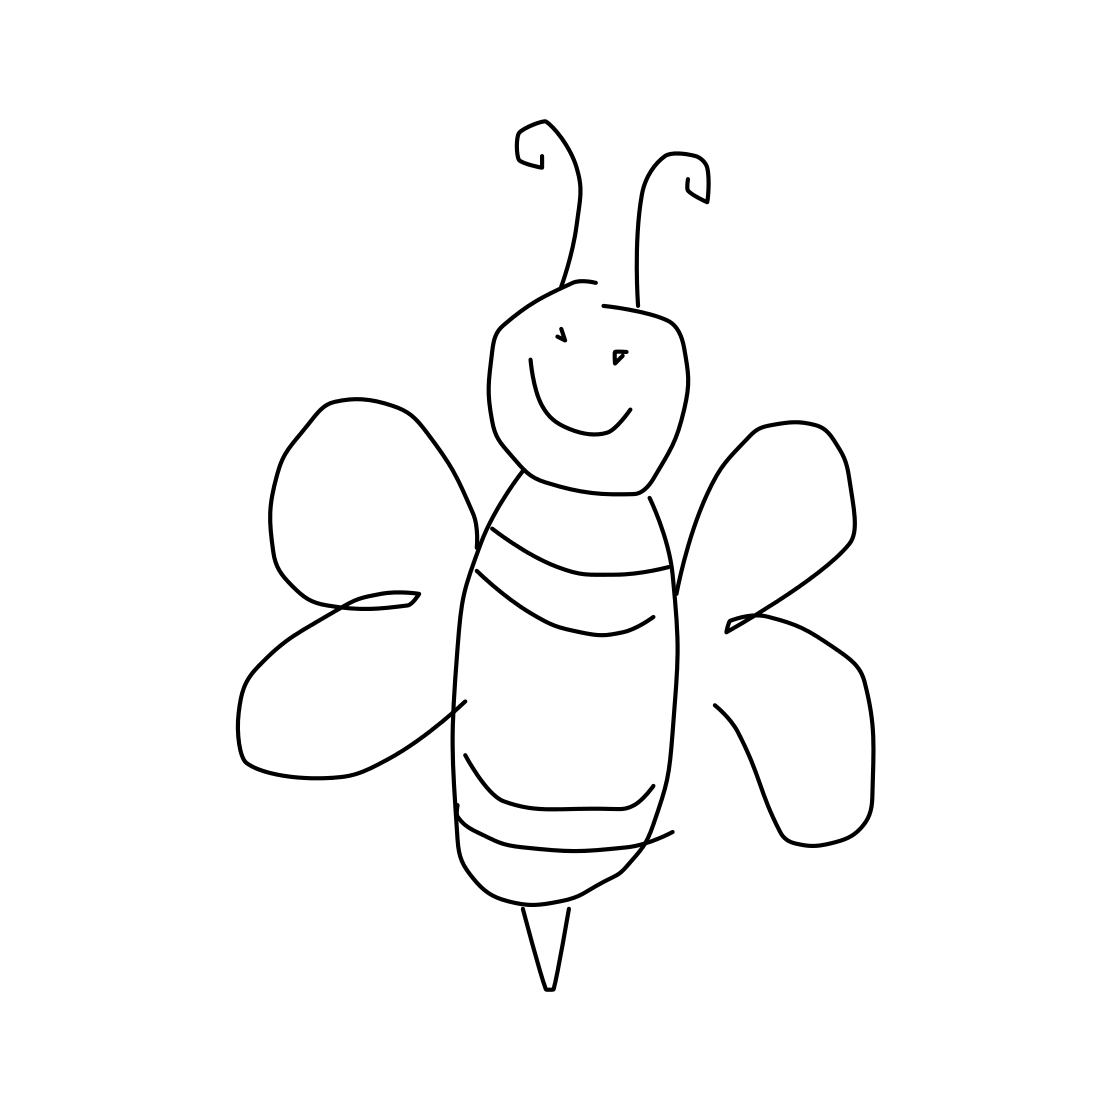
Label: bee